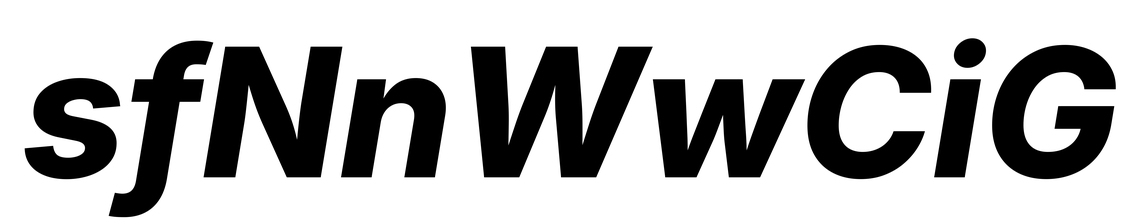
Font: Inter-Italic_ExtraBold_Italic